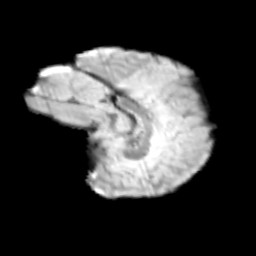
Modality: T2w
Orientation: sagittal
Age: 10
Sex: male
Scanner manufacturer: siemens
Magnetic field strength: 3 T
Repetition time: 3.8 s
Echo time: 0.07 s